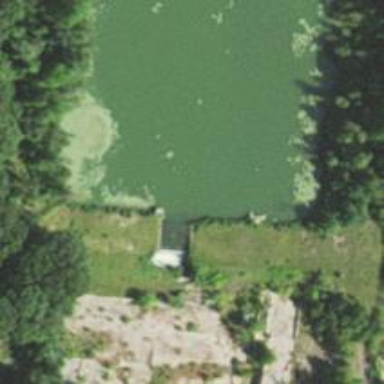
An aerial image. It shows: Dam along waterway.